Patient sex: M
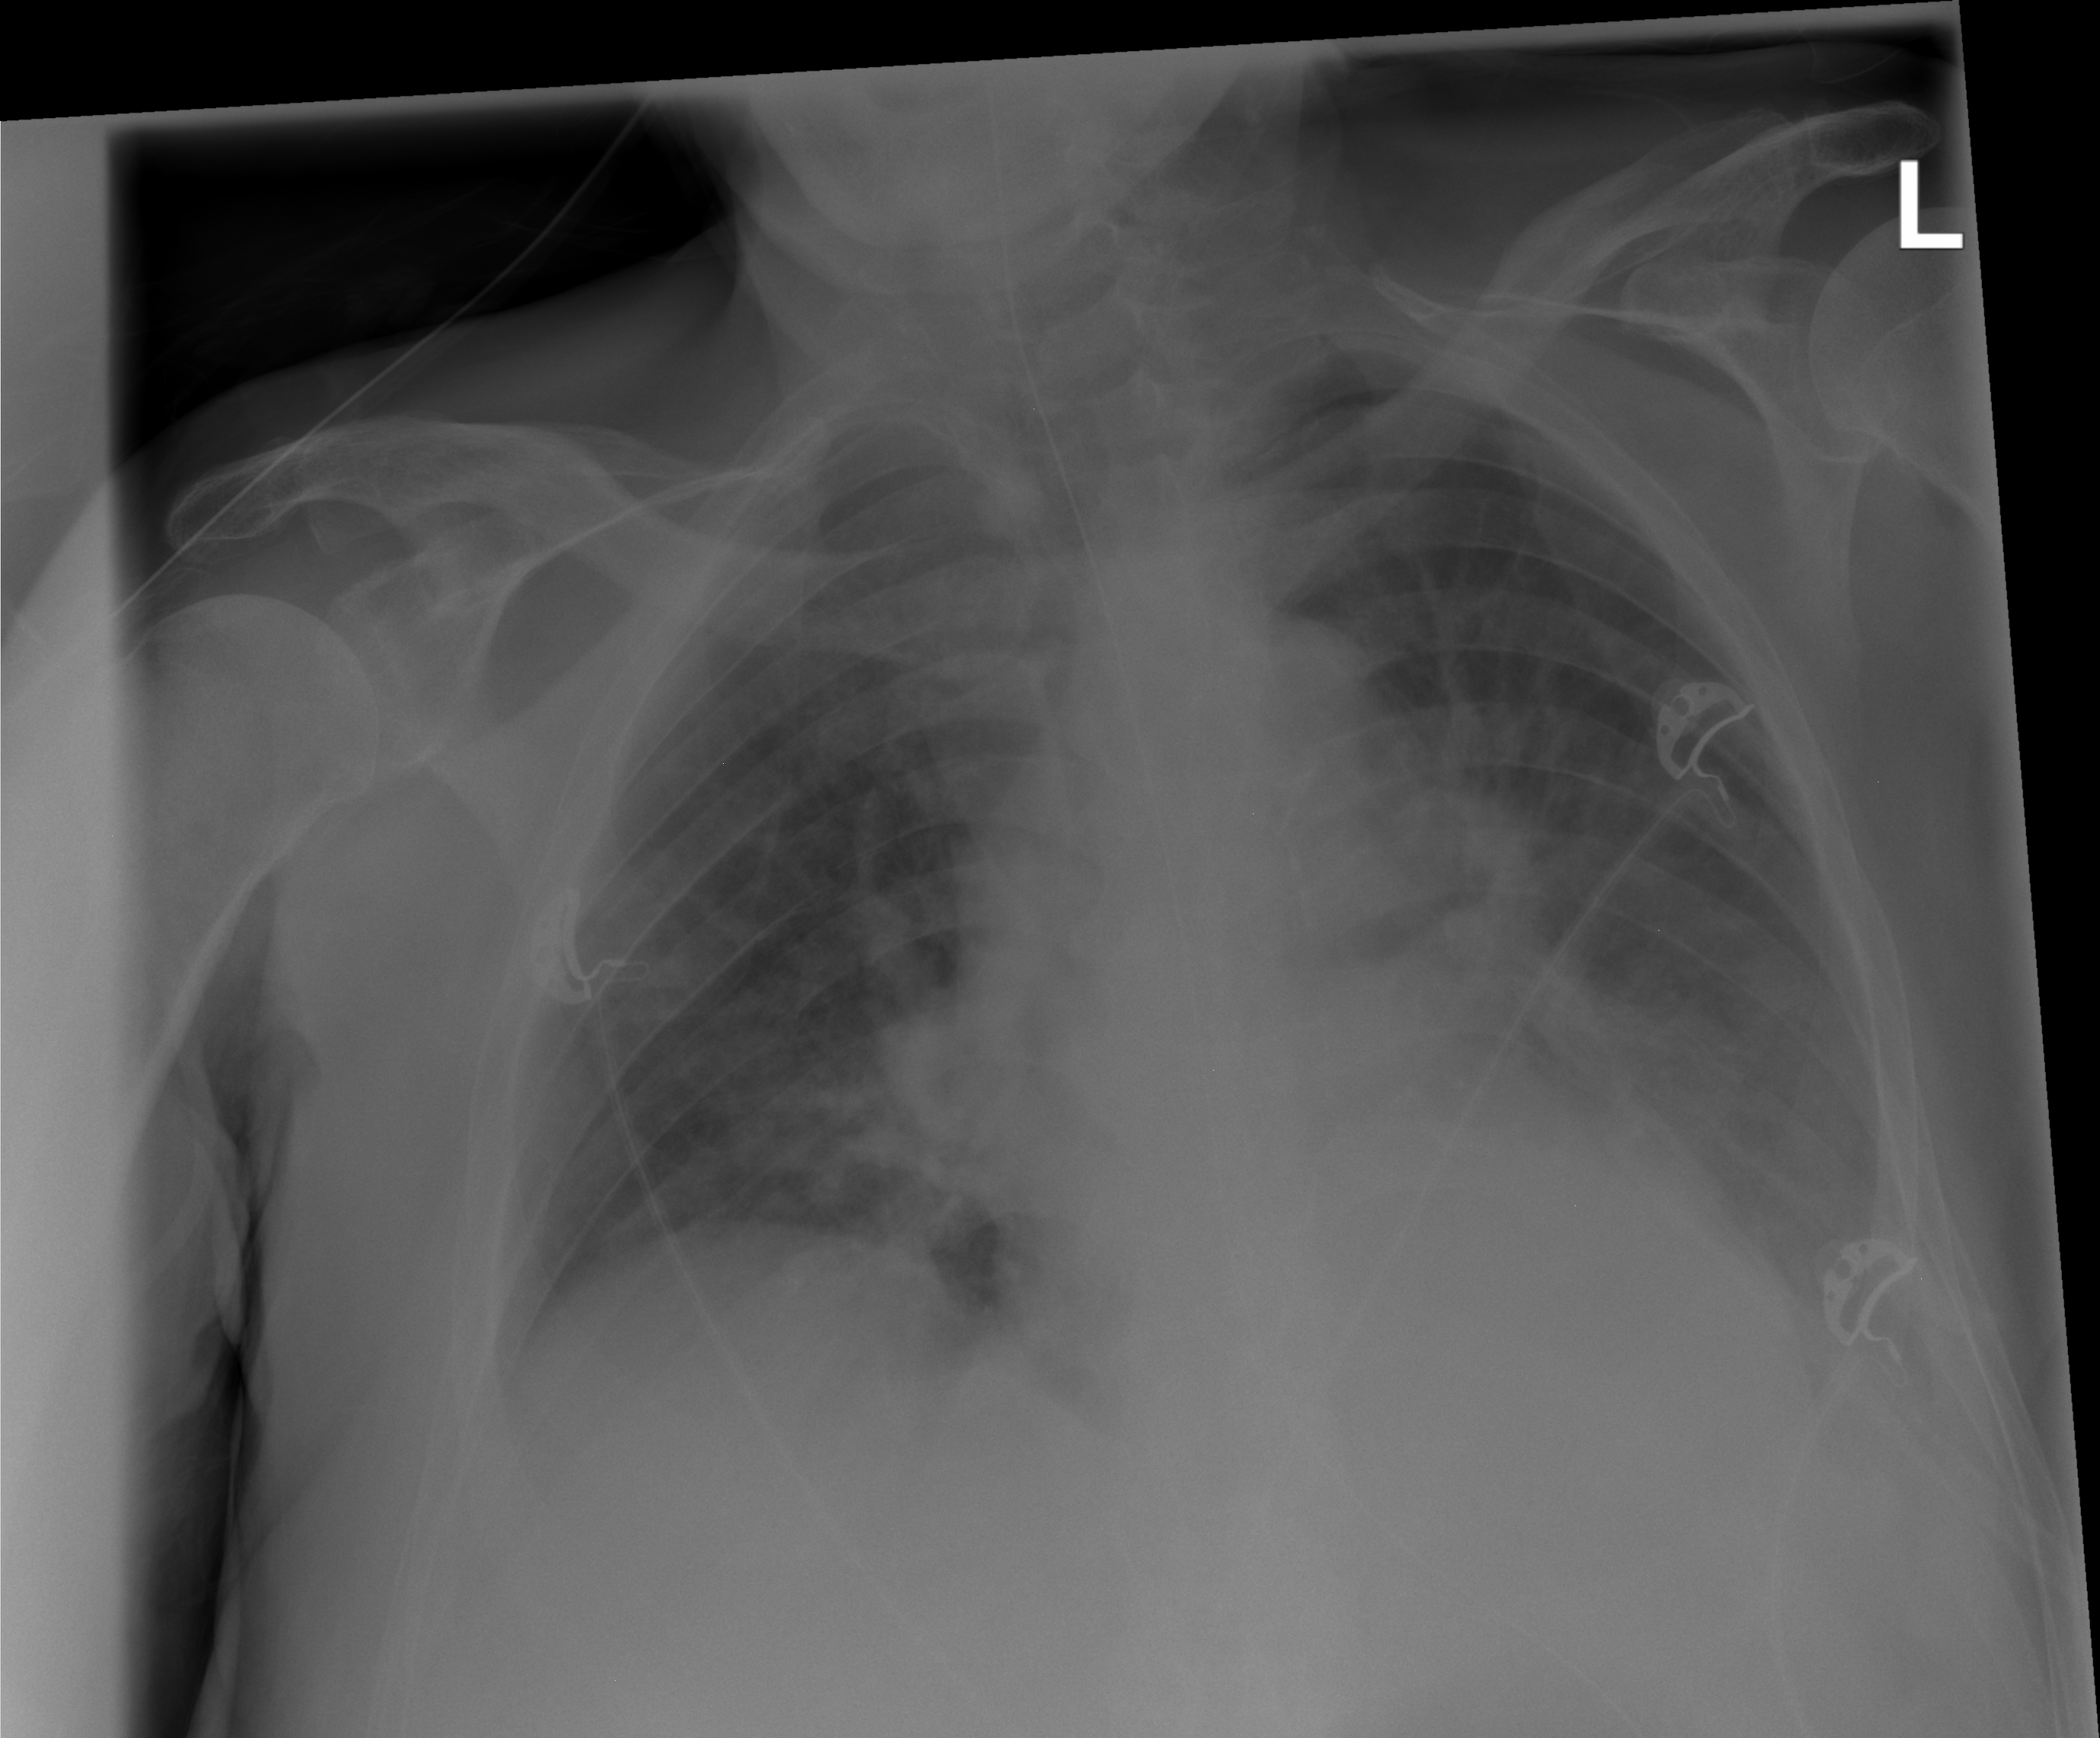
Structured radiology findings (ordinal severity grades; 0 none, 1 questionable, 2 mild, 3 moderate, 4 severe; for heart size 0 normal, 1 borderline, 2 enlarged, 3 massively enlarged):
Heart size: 2
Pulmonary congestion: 0
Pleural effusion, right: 0
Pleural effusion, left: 2
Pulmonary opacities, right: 0
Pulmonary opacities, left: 0
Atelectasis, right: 2
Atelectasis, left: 2